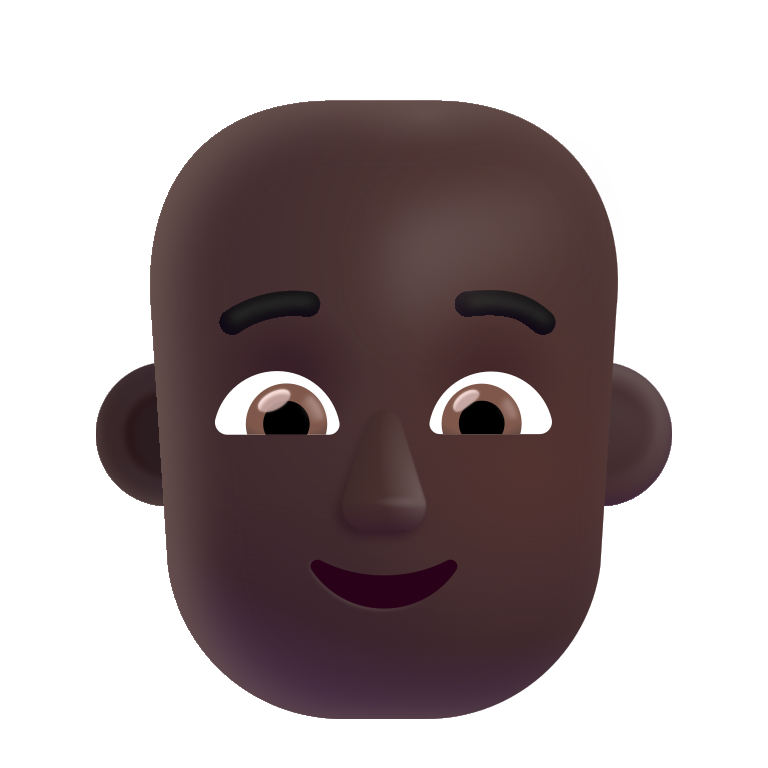
person bald color dark